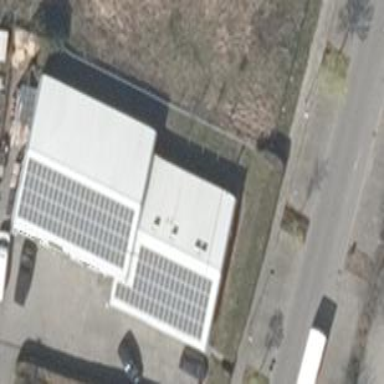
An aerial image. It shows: Industrial building.